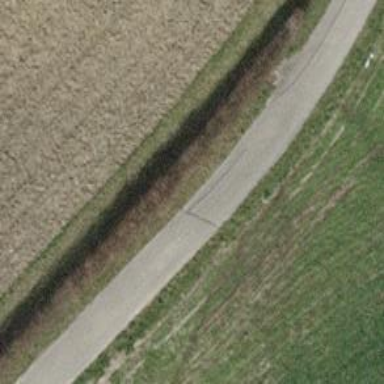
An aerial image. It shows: Hedge barrier.